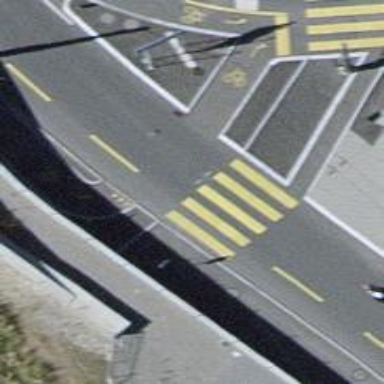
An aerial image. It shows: Kerb barrier.